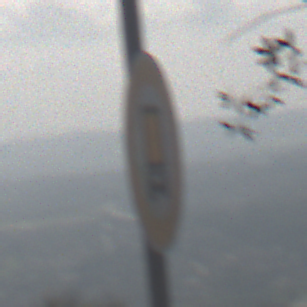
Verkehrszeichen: VerbotKennzeichnungspflichtigeKraftfahrzeugeGefaehrlicheGueter
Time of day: Midday
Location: Outdoor (Nature)
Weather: PartlyCloudy
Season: NotSpecified
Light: Natural